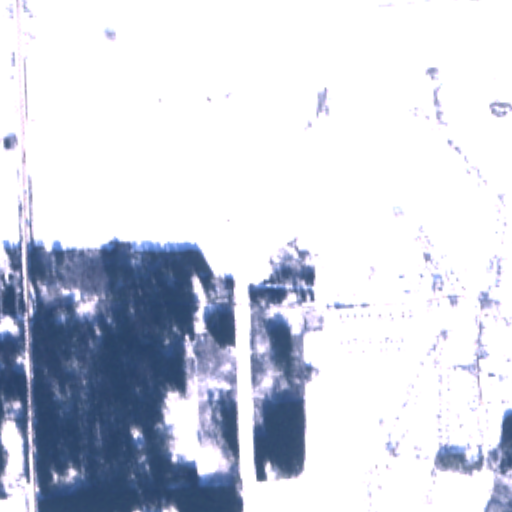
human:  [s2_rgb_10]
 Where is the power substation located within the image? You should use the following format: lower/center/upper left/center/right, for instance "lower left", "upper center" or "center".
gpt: The power substation is located in the center right of the image.
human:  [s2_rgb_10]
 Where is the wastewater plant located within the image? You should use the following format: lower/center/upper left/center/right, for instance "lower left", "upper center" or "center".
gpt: The wastewater plant is located in the lower right of the image.
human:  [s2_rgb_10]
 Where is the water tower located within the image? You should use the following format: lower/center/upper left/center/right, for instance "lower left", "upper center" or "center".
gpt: The water tower is located in the center right of the image.
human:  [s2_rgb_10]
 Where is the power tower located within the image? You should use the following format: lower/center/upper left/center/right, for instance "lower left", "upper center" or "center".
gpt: There is no power tower in the image.